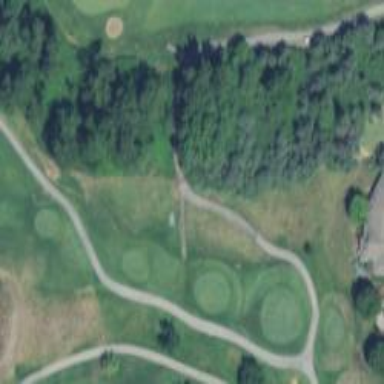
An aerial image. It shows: Golf cartpath that is also road path.